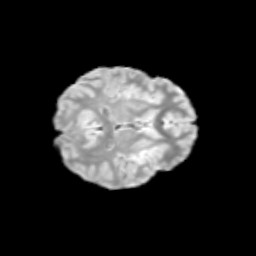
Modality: T2w
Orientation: axial
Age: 13
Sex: female
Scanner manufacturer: siemens
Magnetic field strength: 3 T
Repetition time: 3.8 s
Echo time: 0.07 s